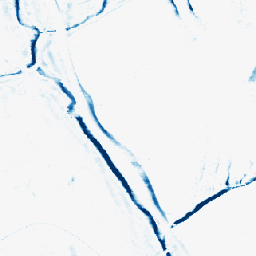
Category: morphological
Decomposition family: morphological_rect
Decomposition parameters: operation: closing
width: 10
height: 3
Upsampling method: area
Upsampling parameters: scale: 8
Upsampling scale: 8